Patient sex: F
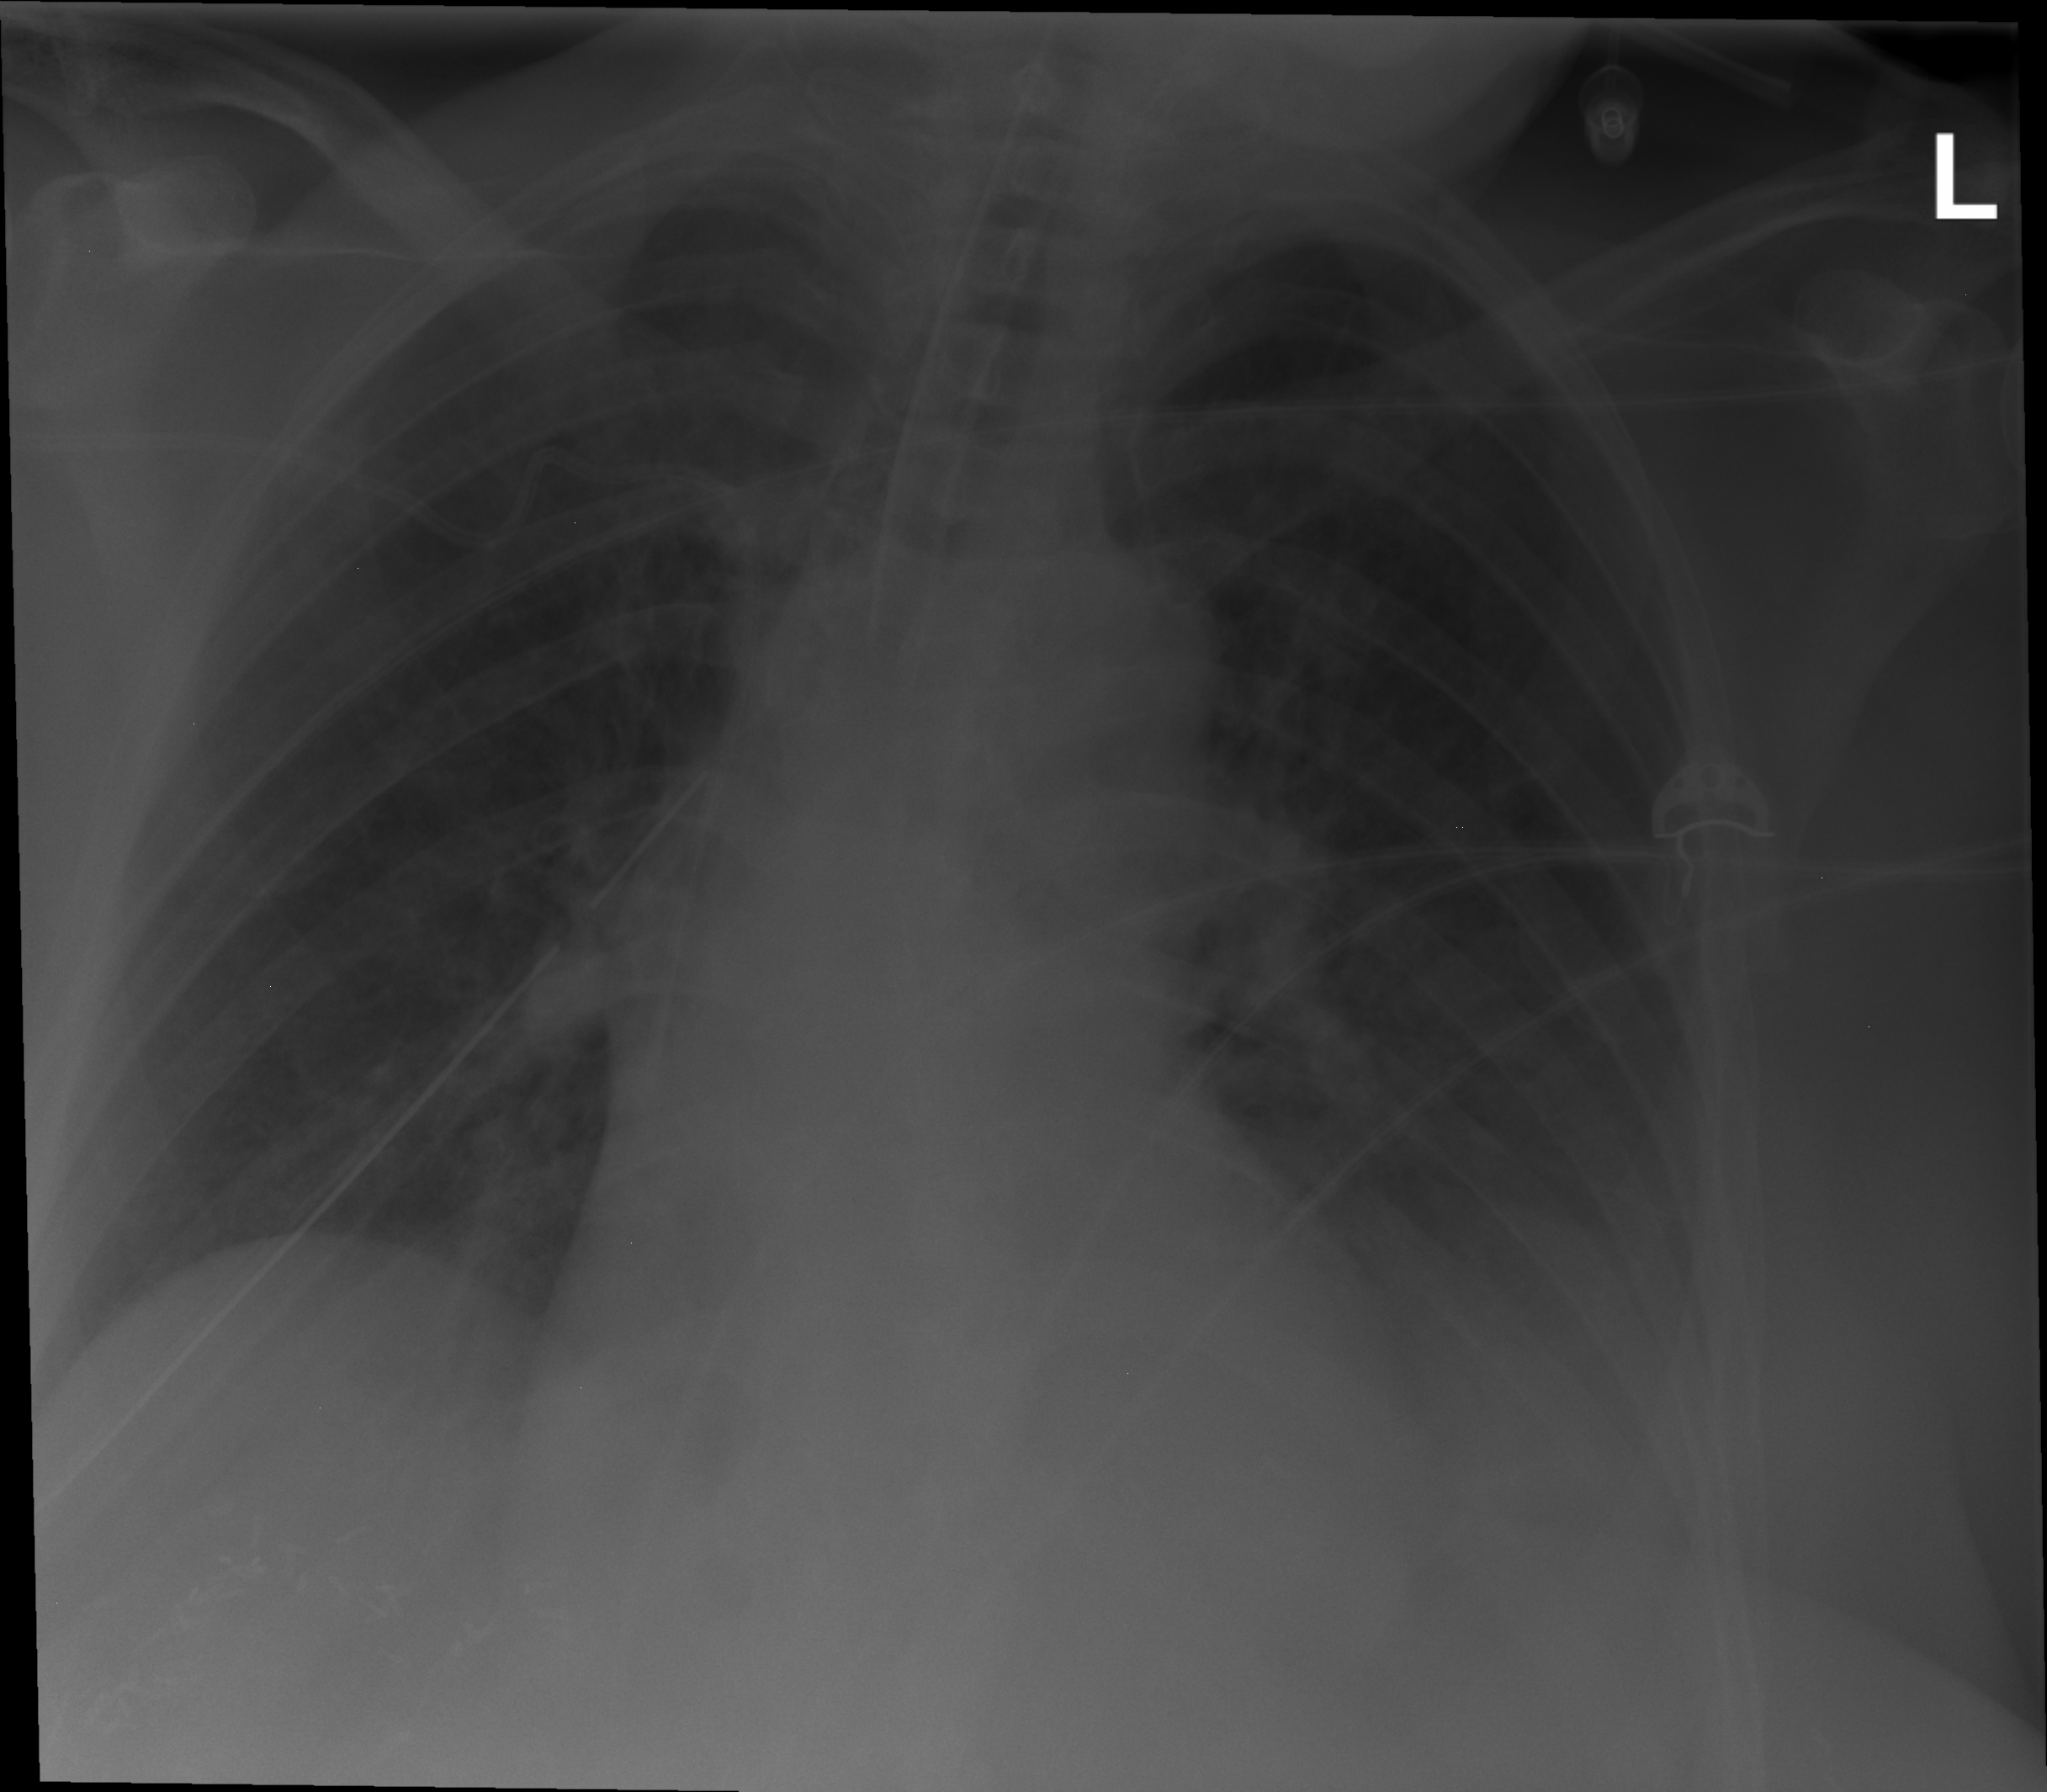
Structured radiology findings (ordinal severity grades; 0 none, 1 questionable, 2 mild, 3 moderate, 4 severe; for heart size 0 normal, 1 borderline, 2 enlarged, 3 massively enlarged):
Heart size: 0
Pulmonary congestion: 0
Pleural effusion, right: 0
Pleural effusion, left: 2
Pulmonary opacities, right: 0
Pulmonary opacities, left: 0
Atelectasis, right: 0
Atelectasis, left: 2